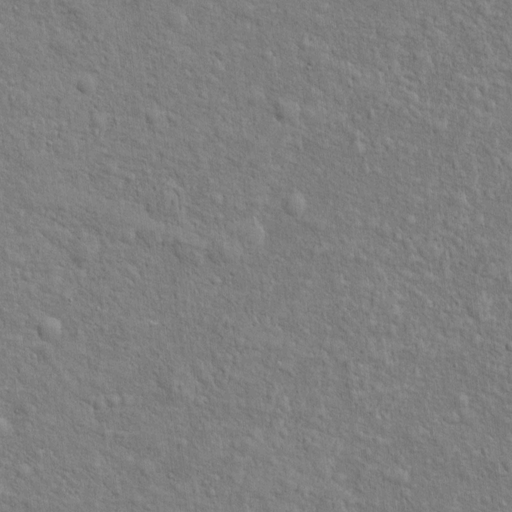
Classes present: Background